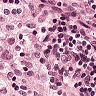
Metastatic tissue present: no